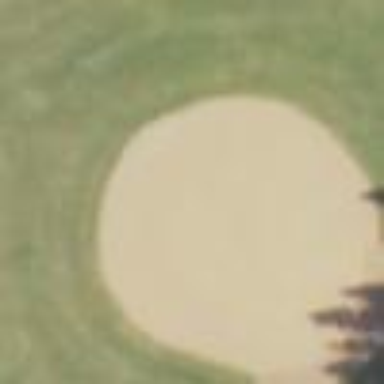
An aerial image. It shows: Baseball pitch for leisure land.